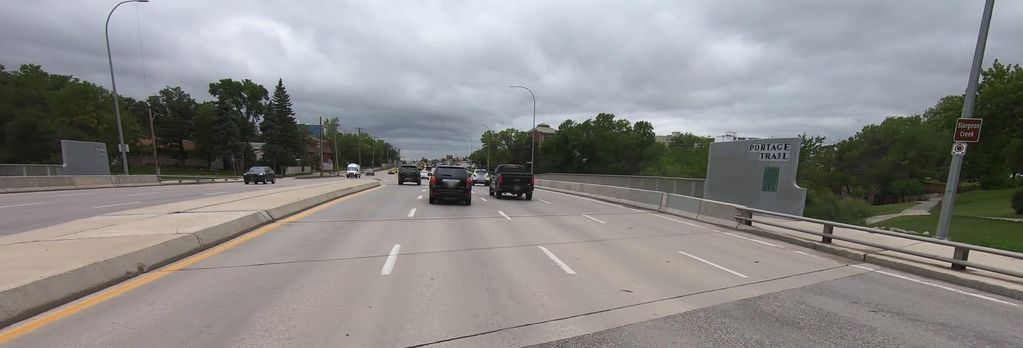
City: winnipeg